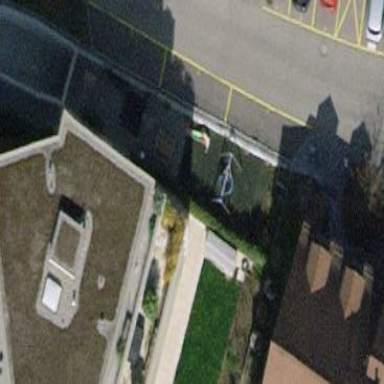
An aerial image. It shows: Parking available on the street side.